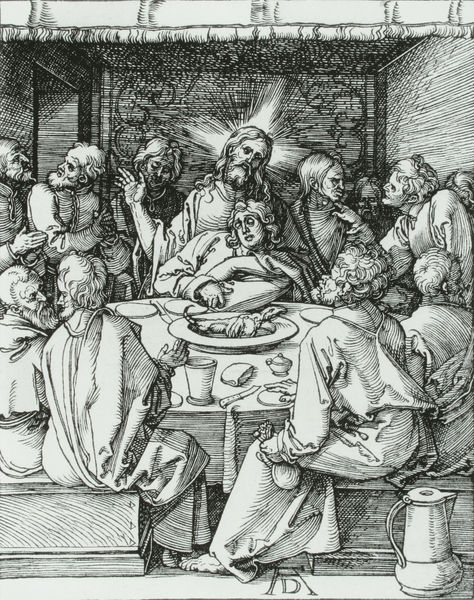
Titel: Kleine Passion - Das letzte Abendmahl
Künstler: Albrecht Dürer
Standort: viele Standorte
Institution: Seriendruck
Schlagwörter: hand, mann, weiß, menschen, sitzen, fenster, finger, frisur, frisuren, grau, haar, holz, kleider, mitte, männer, raum, schwarz, tisch, zeichnung, zimmer, hochformat, teppich, bart, bärte, wand, bibel, falten, johannes, messer, schale, schüssel, stehen, teller, vollbart, bild, hände, innenraum, schauen, signatur, tischdecke, gewand, haare, kelch, decke, gewänder, locken, kreis, henkel, kanne, krug, füße, holzschnitt, liebe, schlafen, kisten, grafik, graphik, schattierung, schattierungen, bank, essen, tafel, wein, runde, brot, faltenwurf, wände, becher, nische, gefäß, dose, strahlen, barfuß, geschirr, druck, initialen, monogramm, schraffur, holzstich, radierung, stich, schwarzweiß, streit, beutel, gebet, mahl, anschauen, bänke, schein, braten, heiligenschein, nimbus, besteck, christus, jesus, ostern, schneiden, segen, abendmahl, geldbeutel, dürer, jünger, kupferstich, anbetung, petrus, salz, tafeln, albrecht, albrecht dürer, kann, apostel, passion, straheln, judas, abendmal, durer, strahlennimbus, letztes abendmahl, eucharistie, gründonnerstag, lieblingsjünger, kleine passion, alfred, dialoge, kelinformat, kleine, letztes, strahlenkreuz, schwaz-weiß, canard, runder tisch, letztes abendmal, jünmger, #nimbus, #segen, kre3is